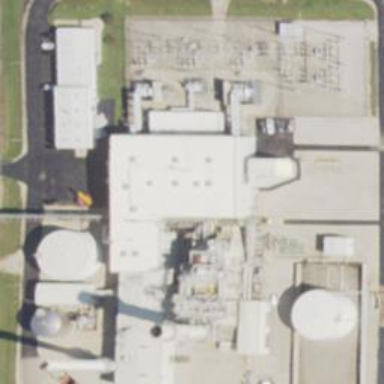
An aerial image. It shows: Industrial area with power plant.